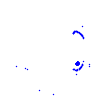
Particle: proton